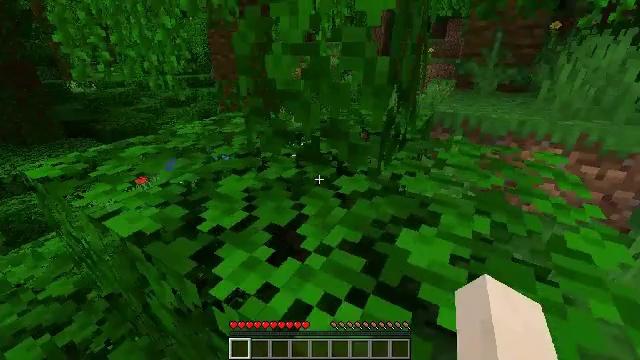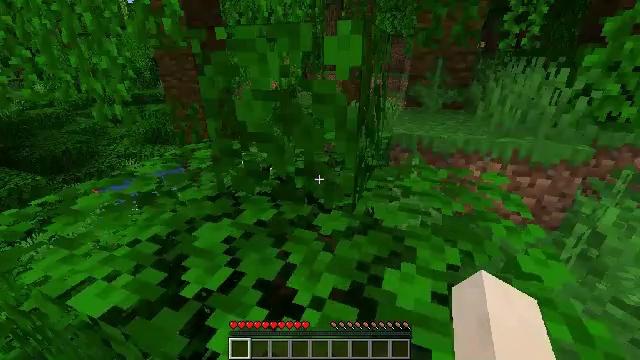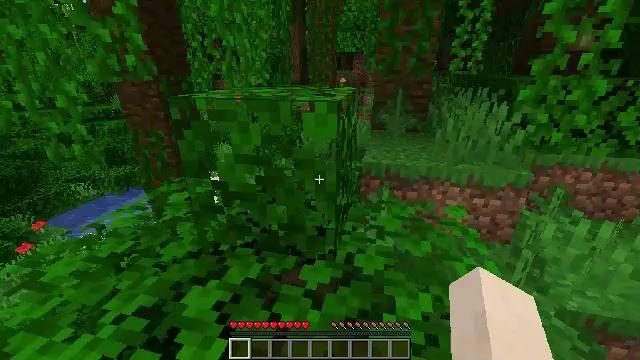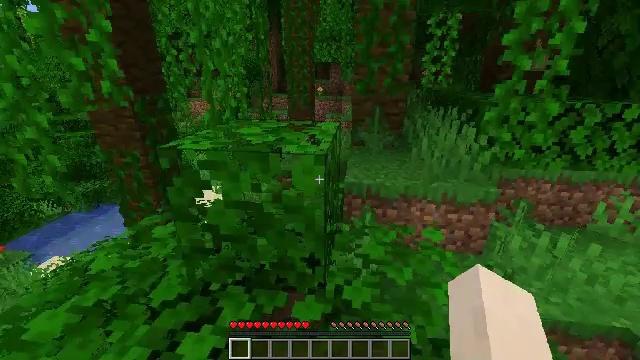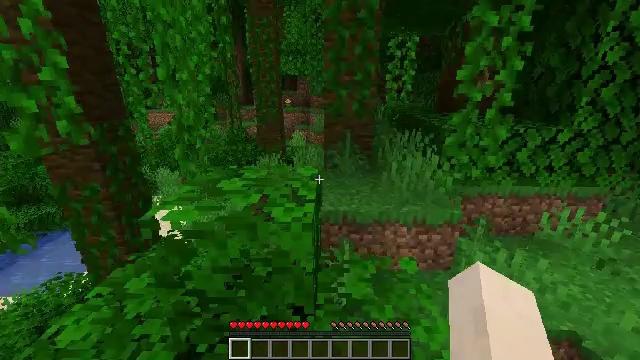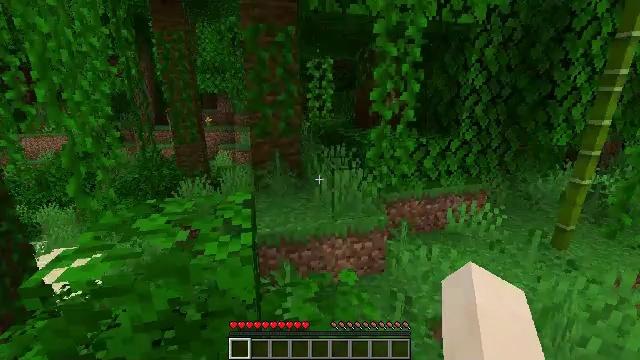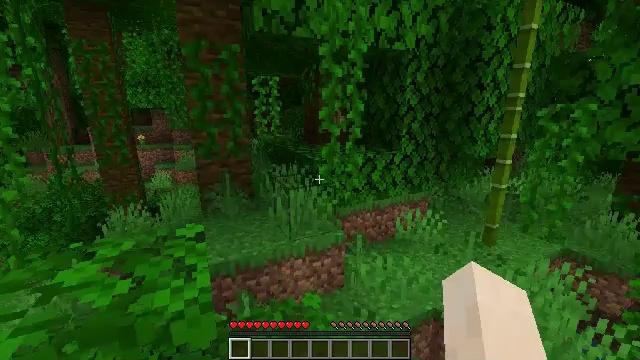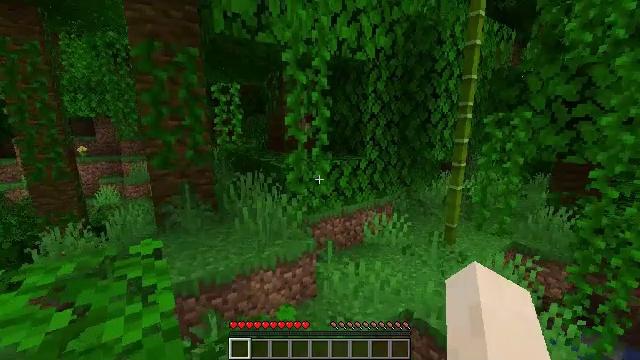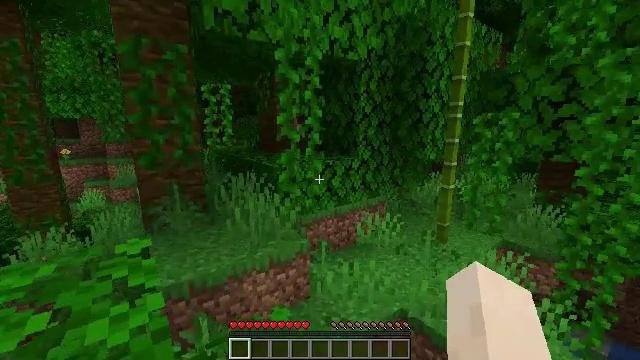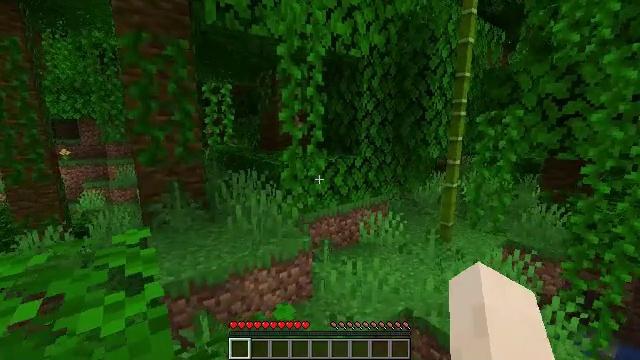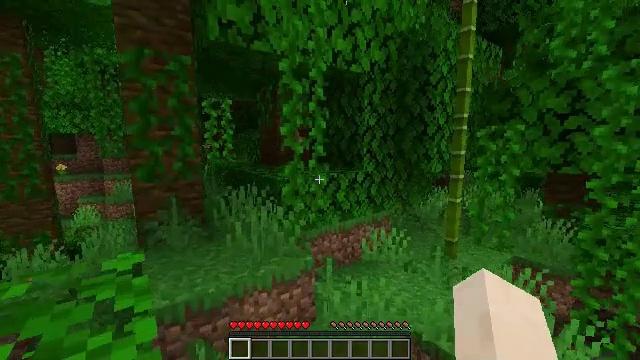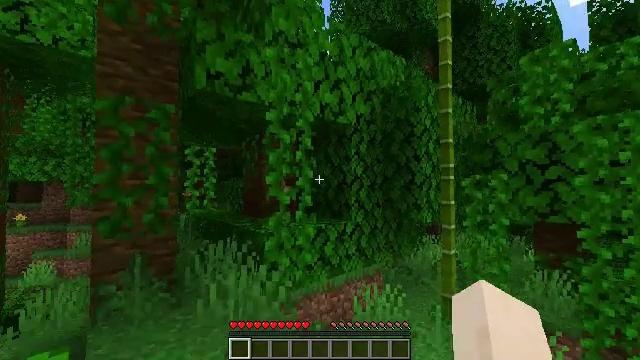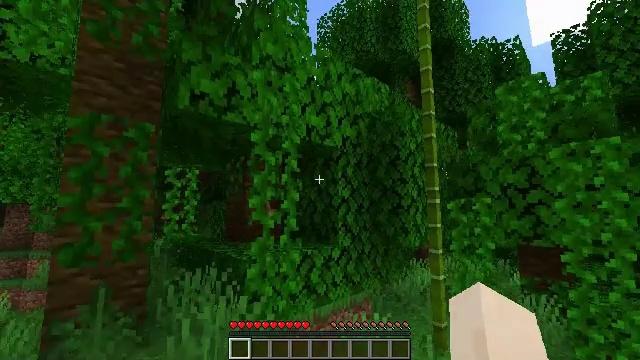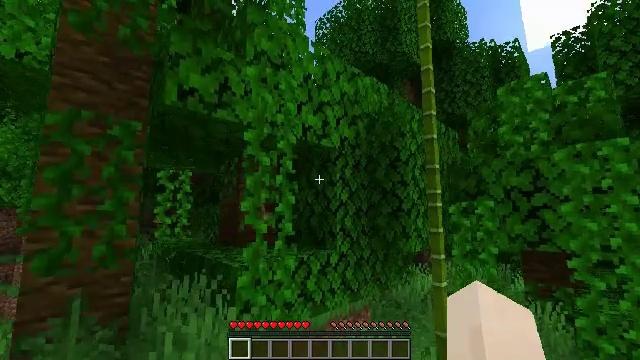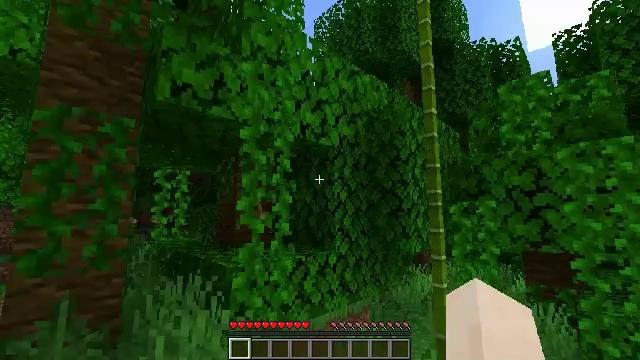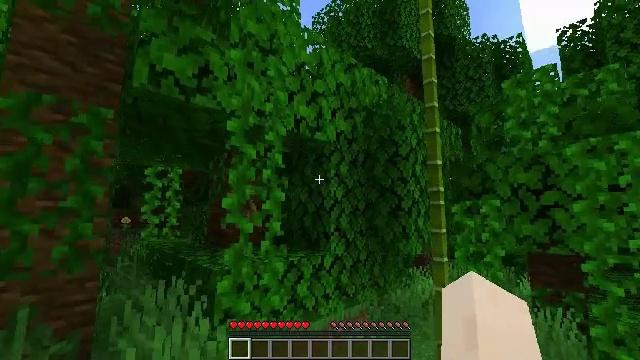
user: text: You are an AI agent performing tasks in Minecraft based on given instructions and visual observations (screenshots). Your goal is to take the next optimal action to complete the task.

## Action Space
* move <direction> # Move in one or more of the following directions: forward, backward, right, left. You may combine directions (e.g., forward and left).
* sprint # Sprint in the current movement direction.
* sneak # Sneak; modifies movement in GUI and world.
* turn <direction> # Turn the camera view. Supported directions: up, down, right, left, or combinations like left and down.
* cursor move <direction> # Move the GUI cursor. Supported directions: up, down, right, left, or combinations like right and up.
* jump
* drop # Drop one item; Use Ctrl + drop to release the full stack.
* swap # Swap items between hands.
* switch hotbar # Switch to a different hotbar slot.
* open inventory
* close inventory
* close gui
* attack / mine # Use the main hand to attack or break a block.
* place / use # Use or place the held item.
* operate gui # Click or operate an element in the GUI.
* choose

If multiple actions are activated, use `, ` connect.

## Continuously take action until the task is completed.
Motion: motion action
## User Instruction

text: Attack bamboo to gather it.
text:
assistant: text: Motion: move forward, turn right and up, jump
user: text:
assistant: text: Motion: move forward, turn right and up, jump
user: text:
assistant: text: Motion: move forward, turn right, jump
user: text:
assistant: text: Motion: move forward, turn right and up, jump
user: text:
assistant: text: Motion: move forward, turn right and up, jump
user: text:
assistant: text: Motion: move forward, turn right and up, jump
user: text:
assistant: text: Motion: move forward, turn right and up, jump
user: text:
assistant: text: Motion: move forward, turn right, jump
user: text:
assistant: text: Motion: move forward
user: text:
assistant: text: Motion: move forward, turn up
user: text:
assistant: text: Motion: move forward, turn right and up
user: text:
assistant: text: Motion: move forward, turn right and up
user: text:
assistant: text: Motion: move forward
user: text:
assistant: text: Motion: move forward
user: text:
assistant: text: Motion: move forward
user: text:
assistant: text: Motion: move forward
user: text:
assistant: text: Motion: move forward, turn right
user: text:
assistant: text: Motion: move forward, turn right
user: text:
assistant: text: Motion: move forward, turn right
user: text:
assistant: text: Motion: move forward
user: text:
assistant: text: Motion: move forward
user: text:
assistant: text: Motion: move forward, turn right and down
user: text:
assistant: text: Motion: move forward, turn right and down
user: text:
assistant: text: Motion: move forward, turn down
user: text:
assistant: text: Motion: move forward, turn left and down
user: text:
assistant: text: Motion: move forward, turn left and down
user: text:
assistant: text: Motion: move forward, turn left and down
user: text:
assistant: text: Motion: move forward, turn left and down
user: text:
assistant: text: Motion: move forward, turn down
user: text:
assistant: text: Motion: move forward, turn down